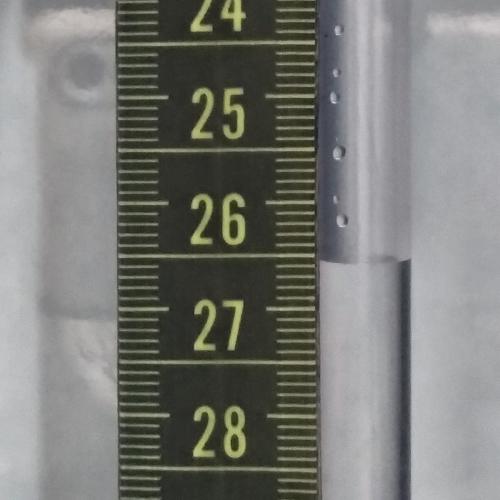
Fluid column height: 26.6 cm